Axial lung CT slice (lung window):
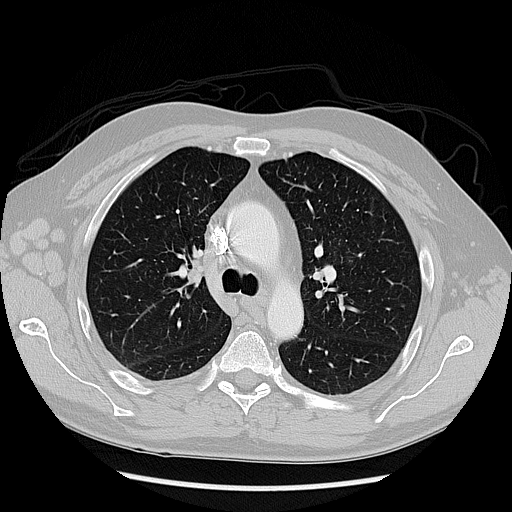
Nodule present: no